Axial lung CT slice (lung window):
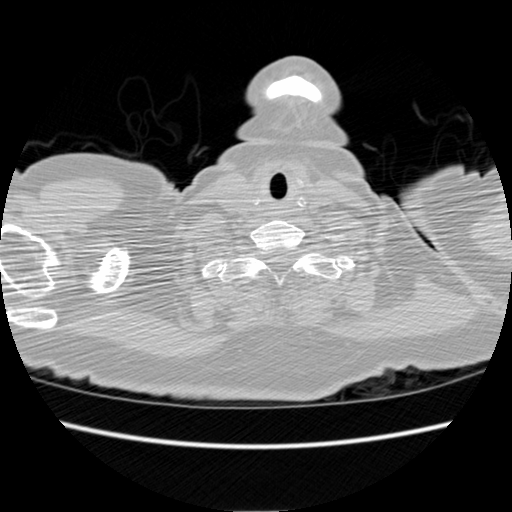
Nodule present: no